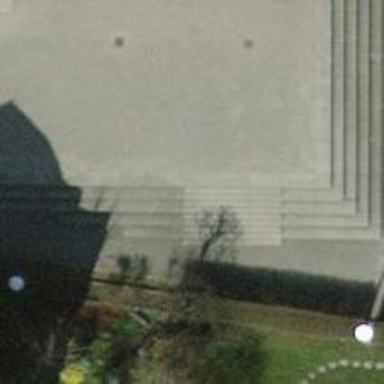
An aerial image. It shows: Set of concrete steps.